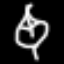
Label: leaf